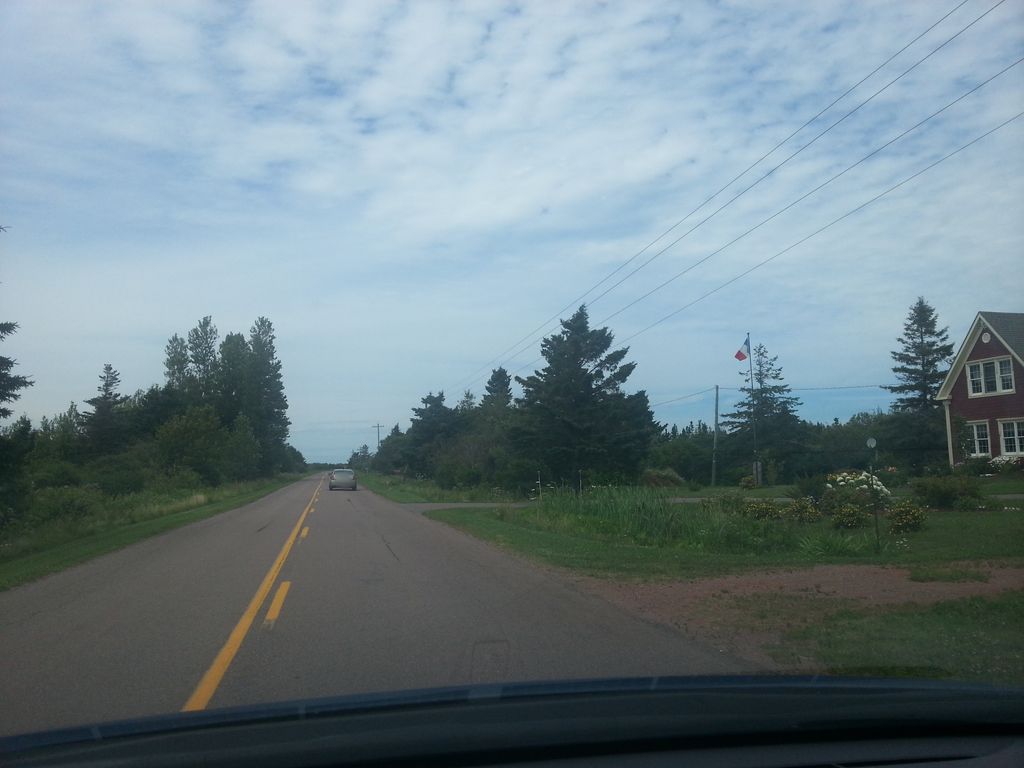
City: charlottetown